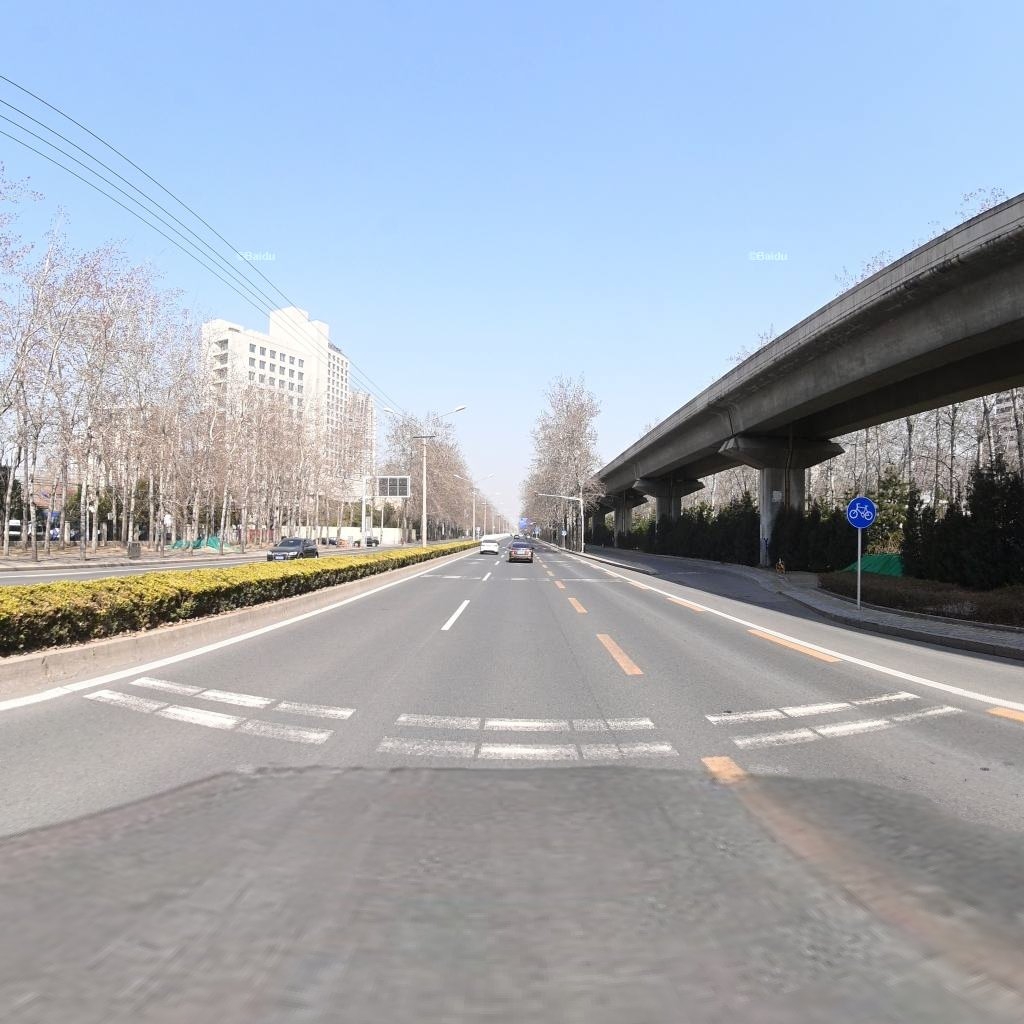
Region: Chaoyang
Road damage annotations: longitudinal crack